Question: Can someone help me to fix this?
I have html page using template from 'admin-LTE' and there's 2 'scrollbar-y' in my page. Can I remove the scrollbar from ?, because I tried, it can remove 1 scrollbar but I cant scroll to my footer page

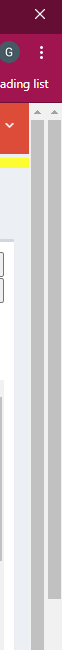
Answer: You can try this, I have used this in the past to make the scrollbar disappear I don't know if it will get rid of both of them though.
'''
::-webkit-scrollbar {
display: none;
}
'''